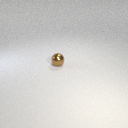
small brown metal sphere